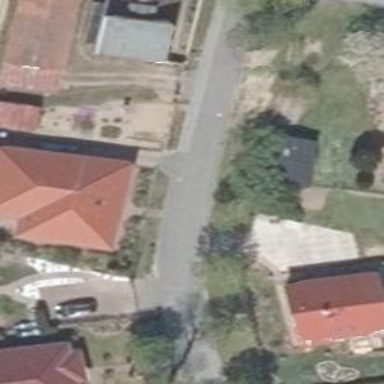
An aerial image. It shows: Residential road.